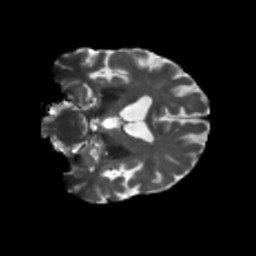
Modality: T2w
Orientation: coronal
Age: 68
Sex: male
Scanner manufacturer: siemens
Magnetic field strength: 3 T
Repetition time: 5.47 s
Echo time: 0.0854 s